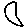
Label: moon